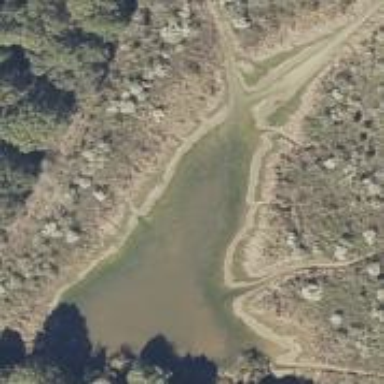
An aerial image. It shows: Pond with natural water.